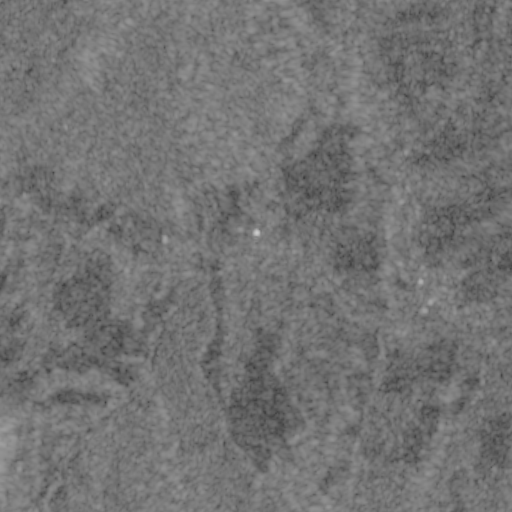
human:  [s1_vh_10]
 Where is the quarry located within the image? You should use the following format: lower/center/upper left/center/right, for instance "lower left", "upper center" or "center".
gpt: The quarry is located in the upper right of the image.
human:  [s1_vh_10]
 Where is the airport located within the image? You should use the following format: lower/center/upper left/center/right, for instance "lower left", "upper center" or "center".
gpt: There is no airport in the image.

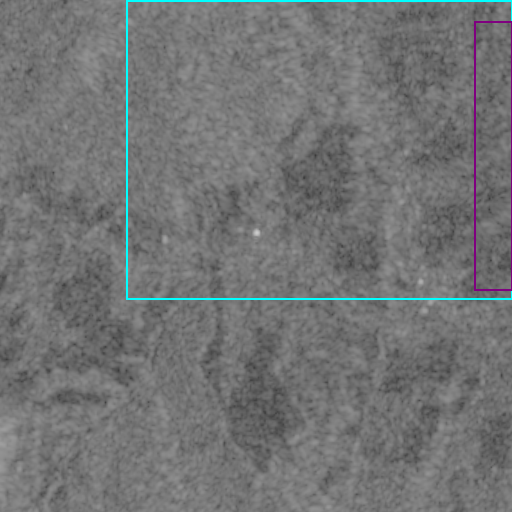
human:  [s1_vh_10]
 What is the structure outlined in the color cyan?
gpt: The structure outlined in cyan is a crop field.
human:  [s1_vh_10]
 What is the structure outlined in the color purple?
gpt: The structure outlined in purple is a quarry.
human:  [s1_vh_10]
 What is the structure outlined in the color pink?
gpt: There is no pink outline.